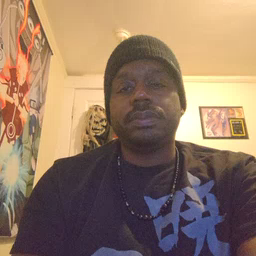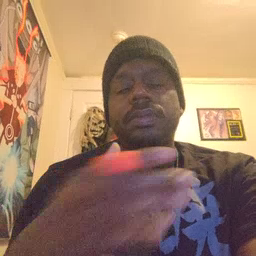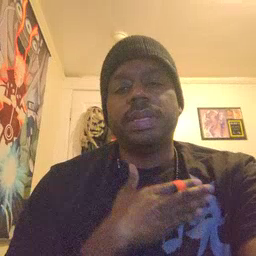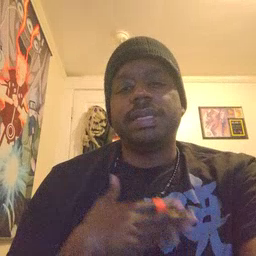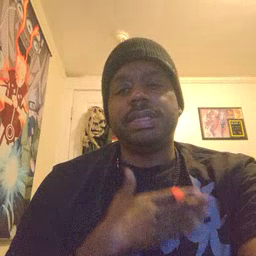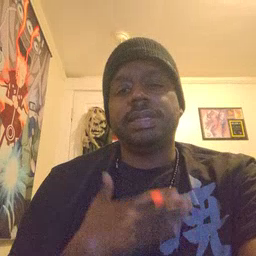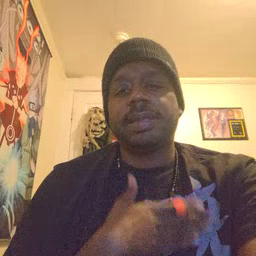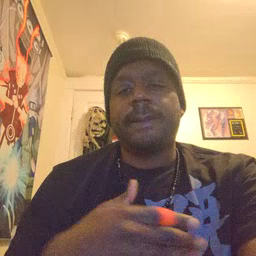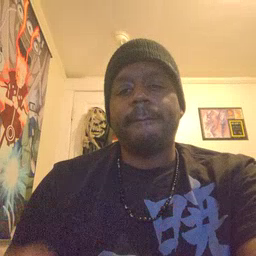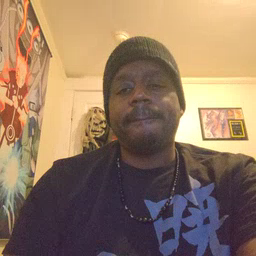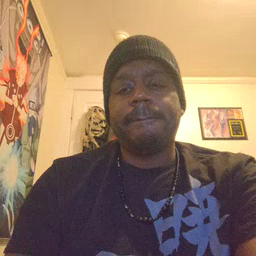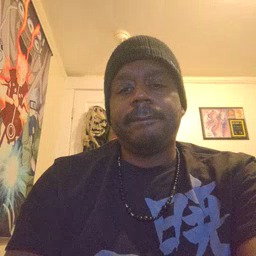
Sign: please